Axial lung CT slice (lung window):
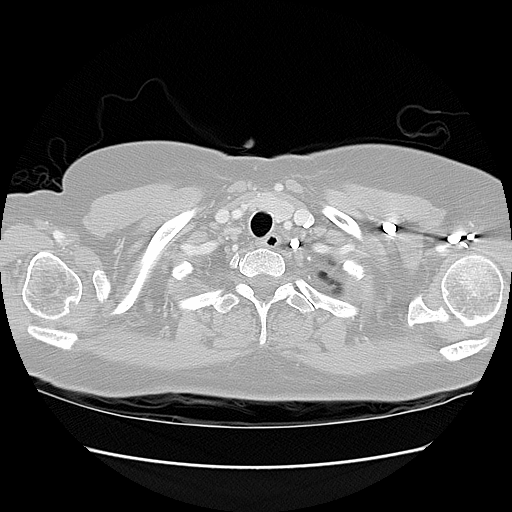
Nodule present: no